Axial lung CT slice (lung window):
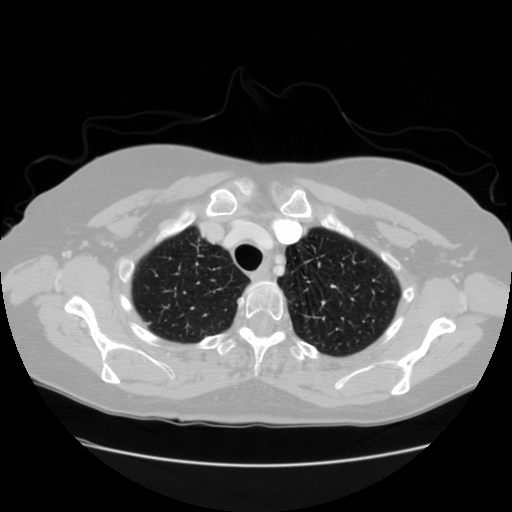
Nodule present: no